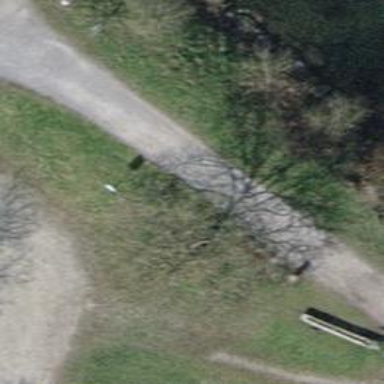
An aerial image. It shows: Brown bench.